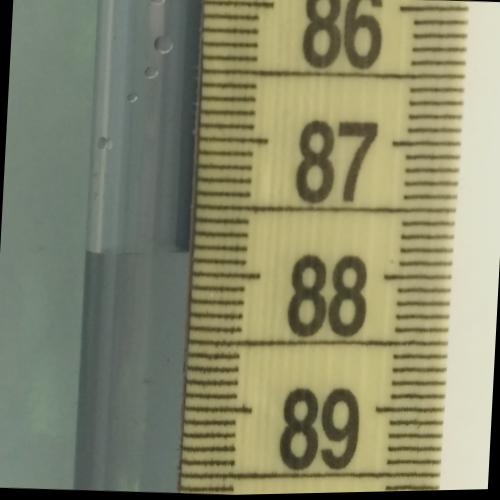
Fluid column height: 87.8 cm